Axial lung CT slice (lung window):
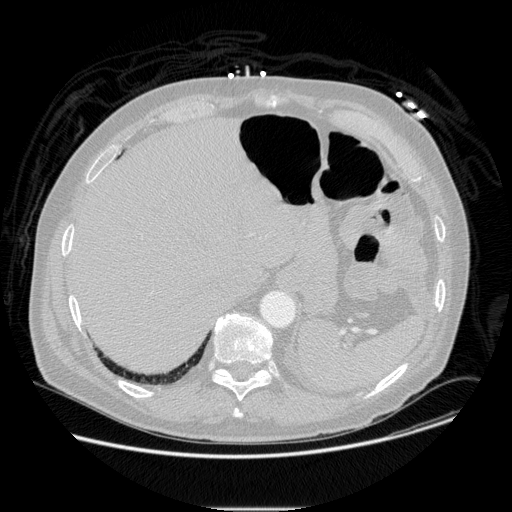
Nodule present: no